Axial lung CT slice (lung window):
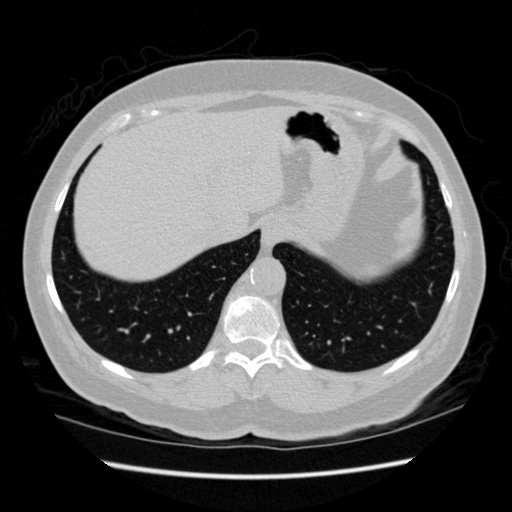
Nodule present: no